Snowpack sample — Buffalo Mountain, Silverthorne, Colorado, USA (1/25/25, 10:11 AM MST)
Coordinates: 39.6222, -106.1139
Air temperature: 22 °F
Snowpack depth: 110 cm
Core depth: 40 cm
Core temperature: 46.4 °F
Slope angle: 12°, slope face: 102°
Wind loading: high
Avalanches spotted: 0
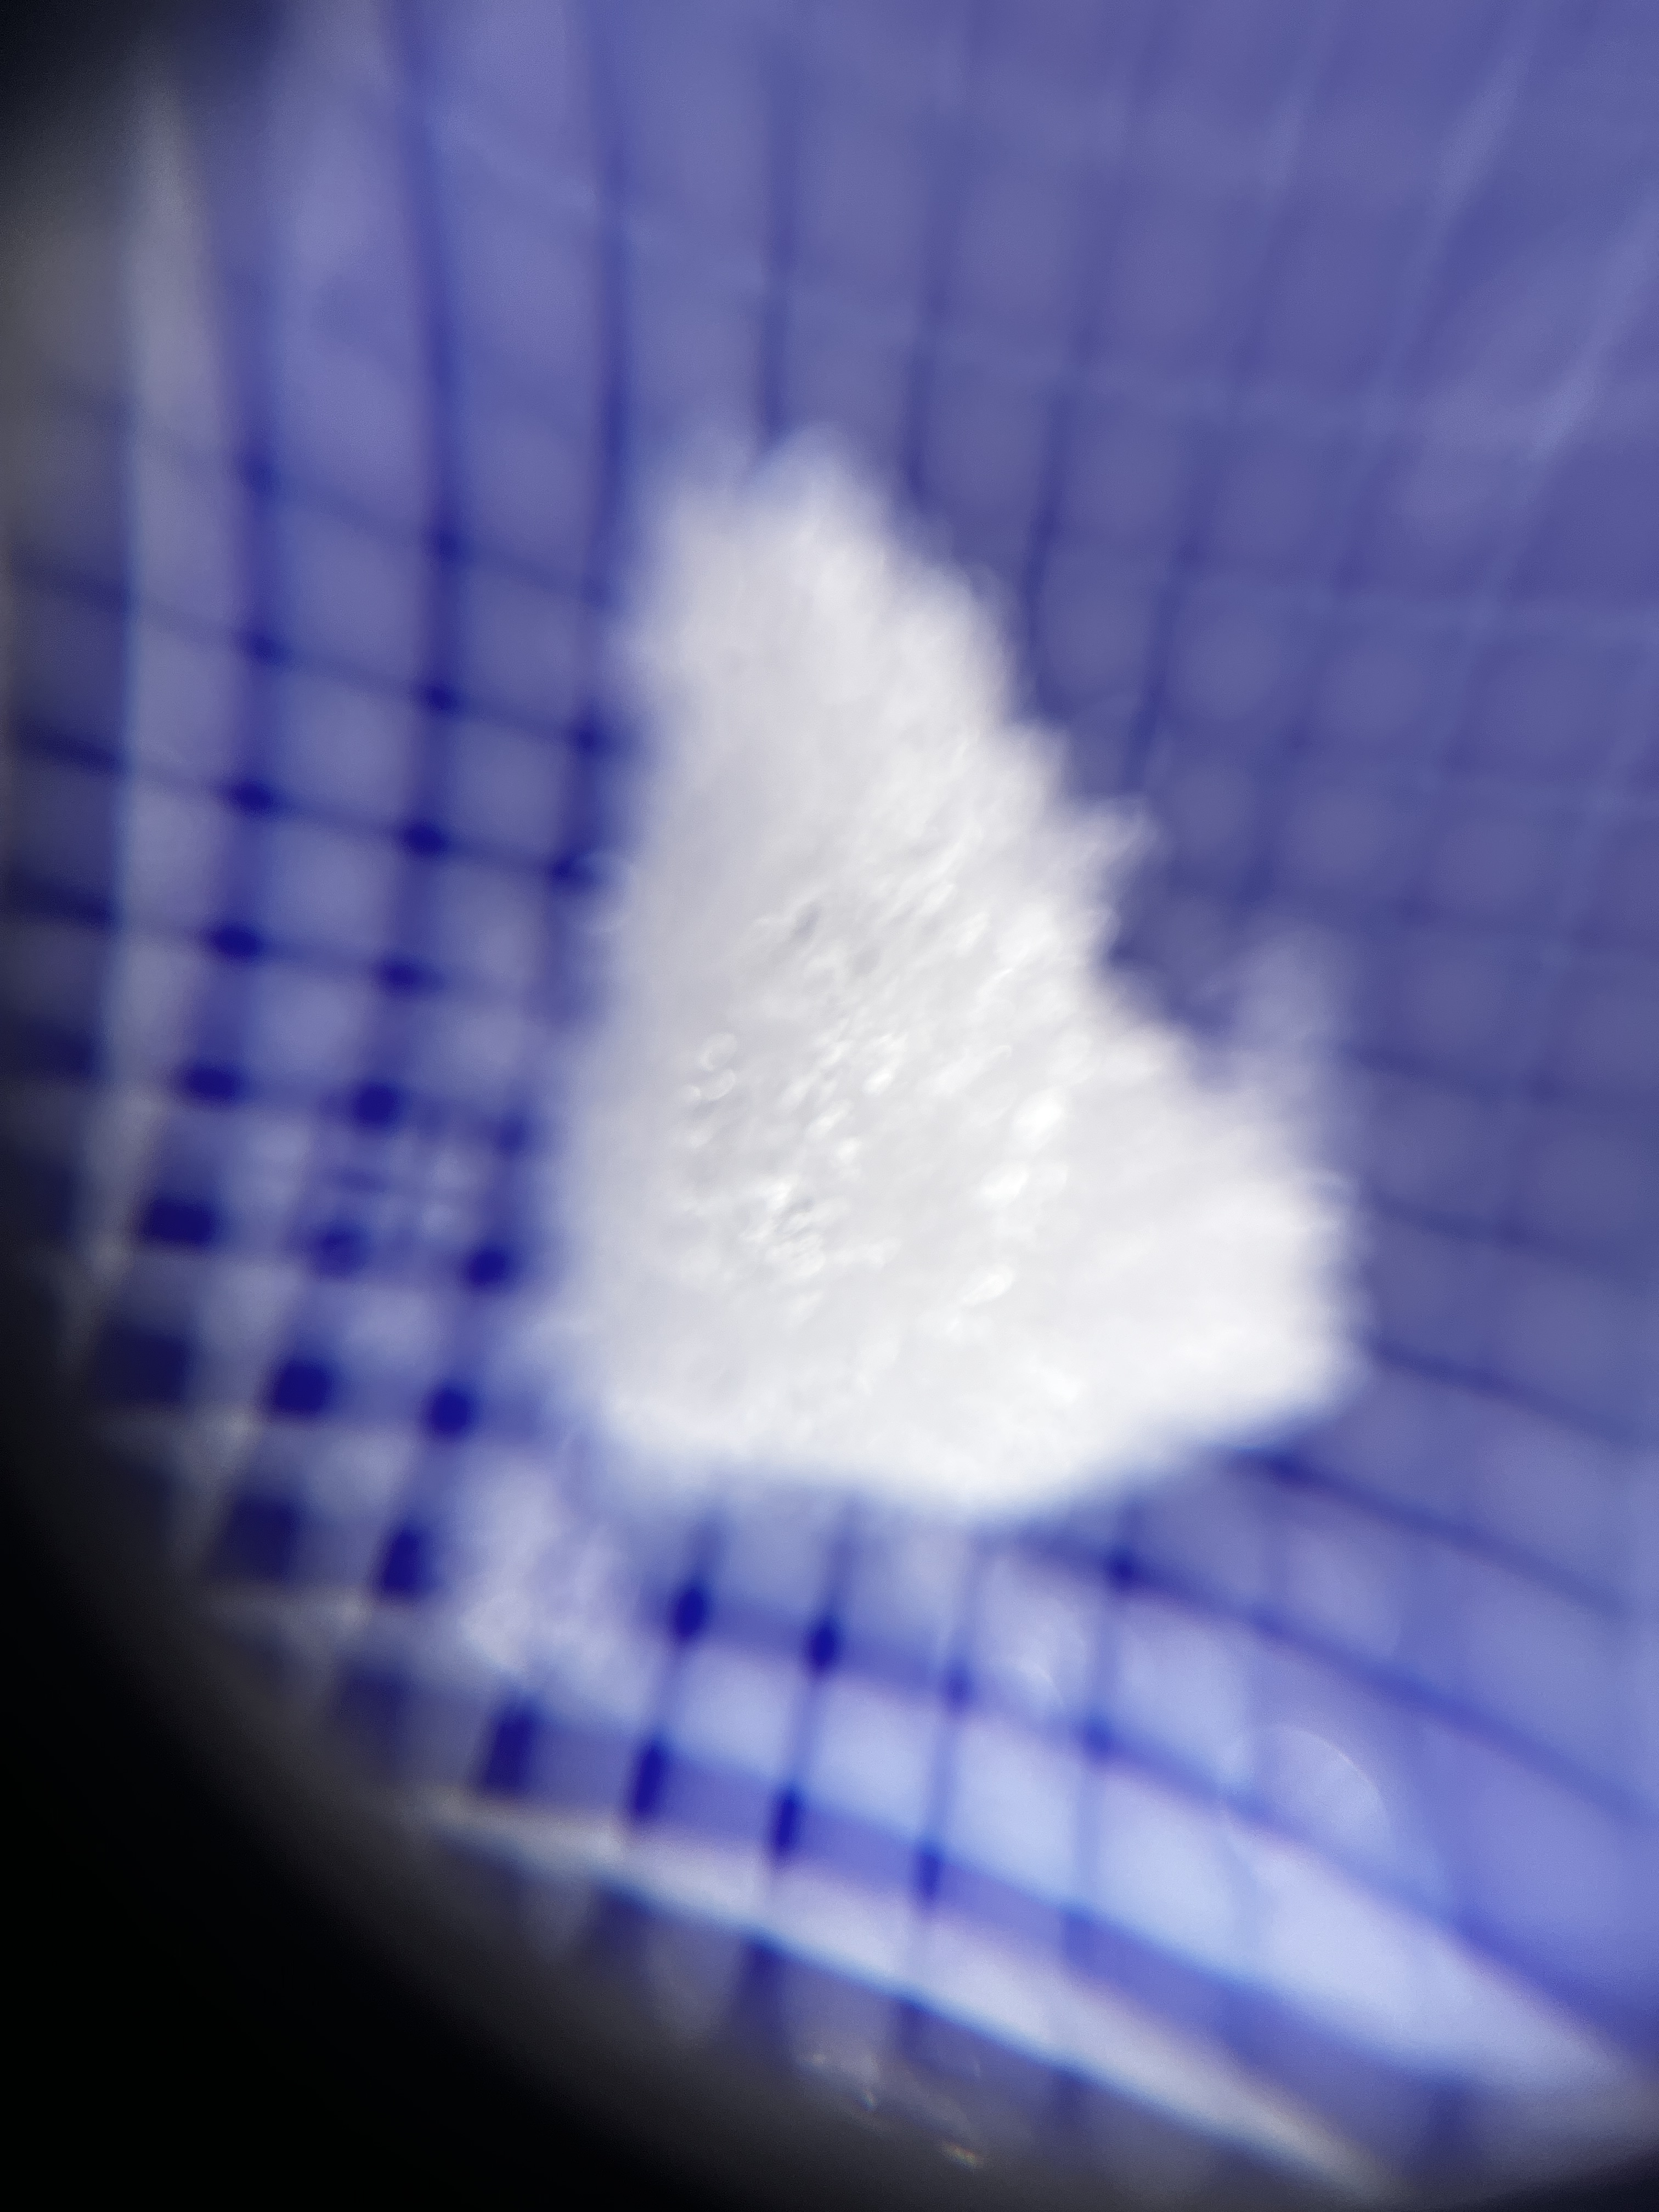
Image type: magnified_profile
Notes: No avalanches nearby, collected on the outskirts of a fire break 15 meters from the treeline, on way to Buffalo and Red Mountain